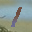
Label: 1